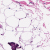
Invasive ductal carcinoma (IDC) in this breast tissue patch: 0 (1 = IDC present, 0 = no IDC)